Question: I have two inline block elements placed next to each other in the parent container.
For the sake of easier explanation, let's say that the first one contain file name and the second one contain some tags.
It's possible that content of the first one will be too long to fit inside it. It can happen if content is longer than the parent container's width or if the second element occupy too much space. In both these cases I'd like the first element to shrink automatically.
Usually, it's pretty easy to be done. The trick is that:
- -
Sometimes it's better to use image instead of words, so here you go:

Behind the scenes it's just:
'''
<div class="document-belt">
<a class="link">some_very_looong_file_name.txt</a>
<div class="tags">sometag</div>
</div>
'''
and
'''
.document-belt {
width:250px;
position:relative;
white-space: nowrap;
}
.link {
display: inline-block;
text-overflow: ellipsis;
}
.tags {
display: inline-block;
position:absolute;
right: 0px;
}
'''
<URL>
How to make the first element ('.link') shrink automatically if its content can't fit ?
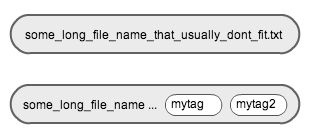
Answer: If you switch the order of your elements so that the "tags" element is first:
'''
<div class="document-belt">
<div class="tags">sometag</div>
<a class="link">some_very_looong_file_name.txt</a>
</div>
'''
Then the following will work:
'''
.document-belt {
overflow:hidden;
border: 1px solid blue;
width:250px;
}
.link {
display: block;
margin-left:0px;
overflow:hidden;
text-overflow: ellipsis;
white-space: nowrap;
border: 1px solid red;
}
.tags {
float:right;
border: 1px solid green;
}
'''
<URL>